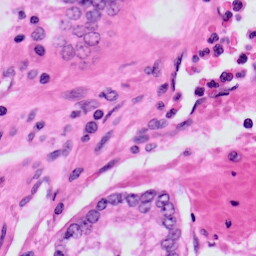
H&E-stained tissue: Prostate